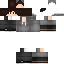
A male human skin with medium skin, wearing brown long hair dressed in a blue hoodie and black pants, featuring a closed mouth.